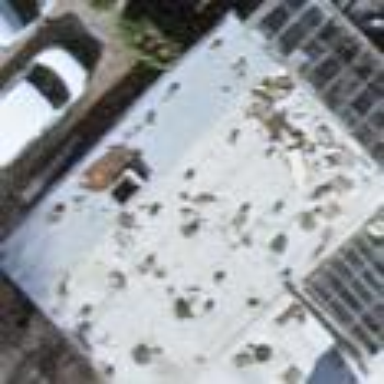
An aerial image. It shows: View of roof of building.